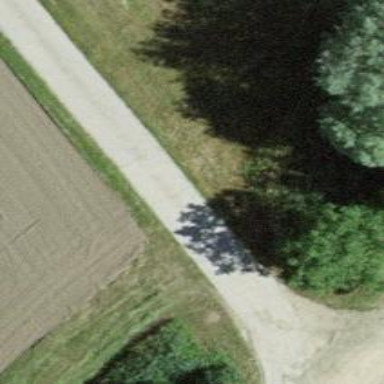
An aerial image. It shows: Unclassified paved road.